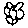
Label: flower